Field crop: tomato
Growth stage: 1
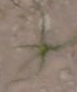
Species: cyperus